Question:
Here is my table 'StudyFieldOption'. I want to get all duplicate records whose count is greater than 1 based on 'option' and 'study_data_field_id'.
i.e. Two records are duplicate if they have same value in 'option' and 'study_data_field_id'.
I am trying the following but it is not working for me:
'''
StudyFieldOption.select([:option, :study_data_field_id]).group(:study_data_field_id).having("count(*) > 1")
'''
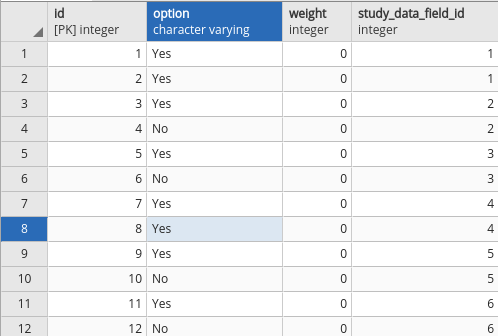
Answer: You can use multiple columns in 'group'
'''
StudyFieldOption.select(:option, :study_data_field_id)
.group(:option, :study_data_field_id)
.having("count(*) > 1")
'''